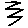
Label: zigzag